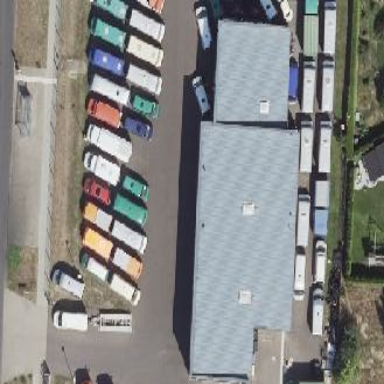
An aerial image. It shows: Commercial area containing car repair shop.